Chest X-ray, PA view. Patient: 40 years old, sex F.
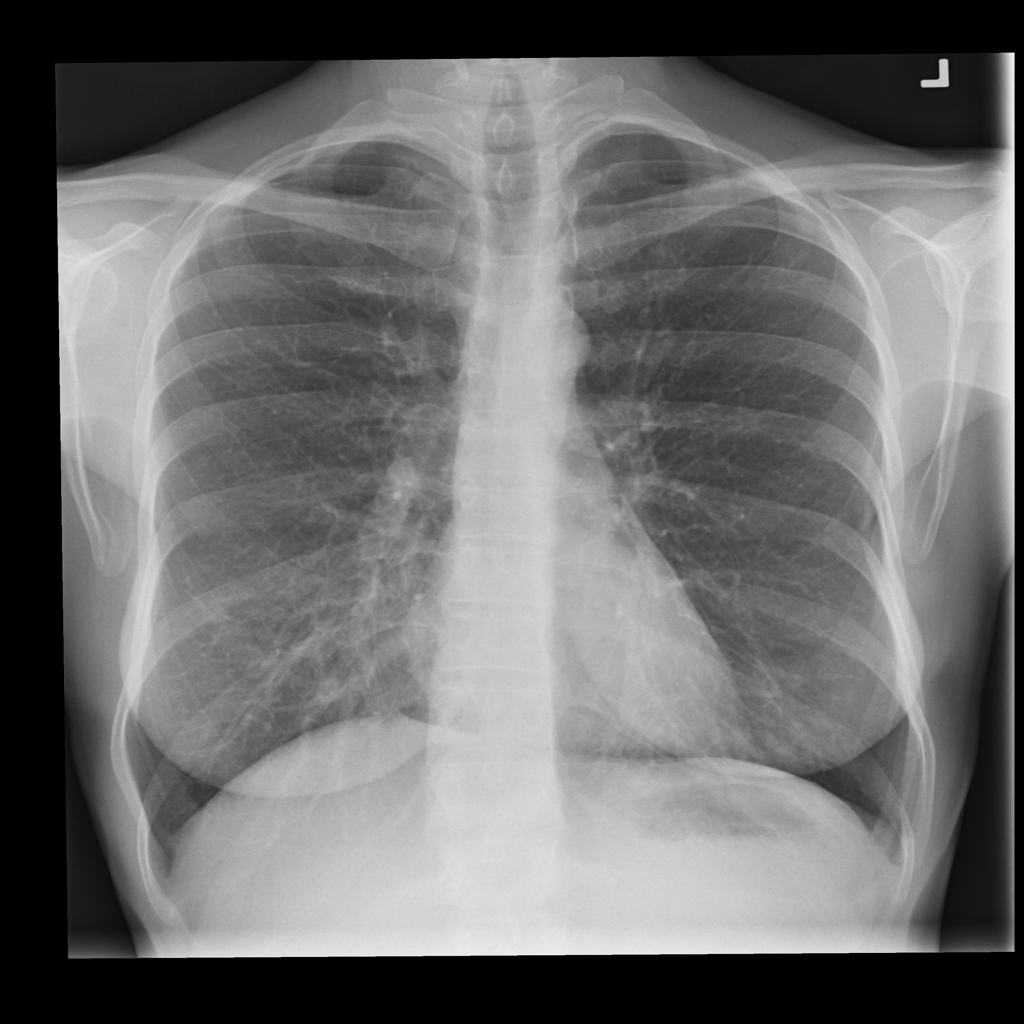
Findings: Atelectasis